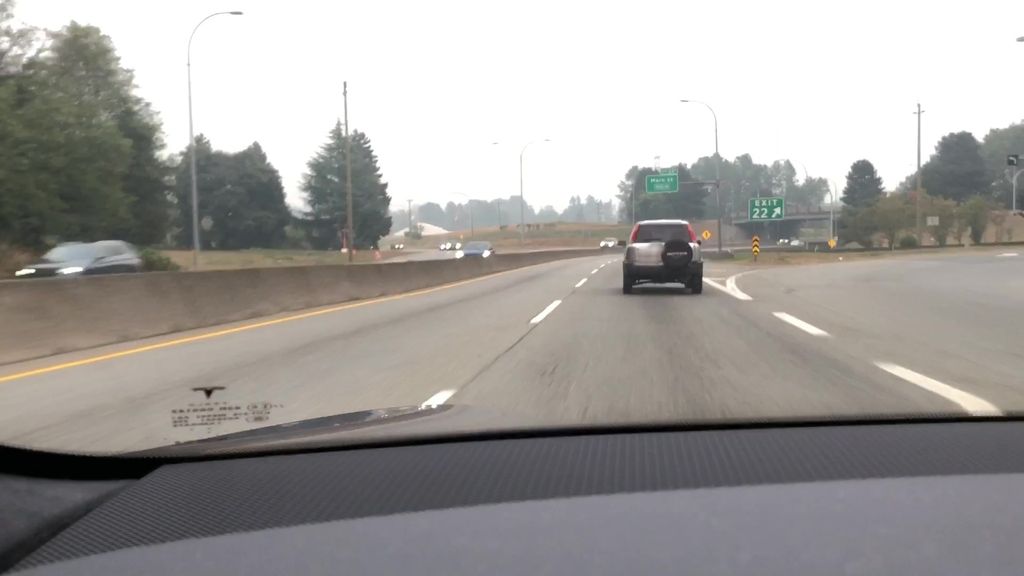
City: vancouver